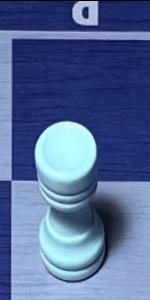
Label: Rook_White